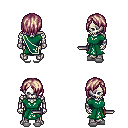
a pixel art fantasy rpg character, male body template, skeleton, sash dress, white pants, white blonde bangs hairstyle, white slippers, dagger, four views (front, back, left, right), 2x2 character sprite sheet, small pixel art, hard edges, no anti-aliasing